Field crop: maize
Growth stage: 2
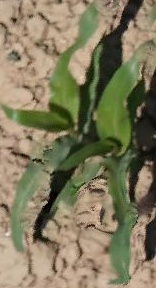
Species: maize